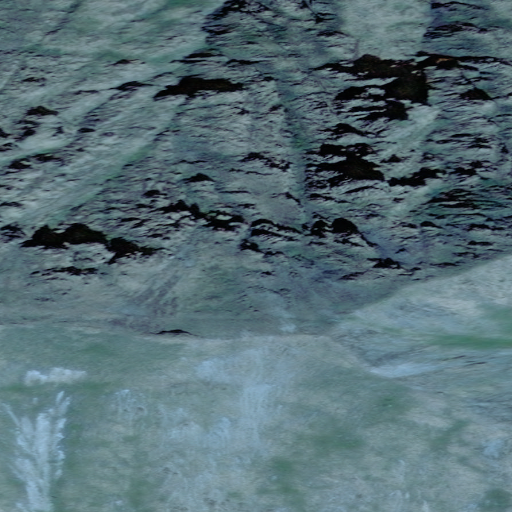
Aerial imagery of mountain in Alaska named Kijik Mountain containing only unknown